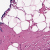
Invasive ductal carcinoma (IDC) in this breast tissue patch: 0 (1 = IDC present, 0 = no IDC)